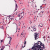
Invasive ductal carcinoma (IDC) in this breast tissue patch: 0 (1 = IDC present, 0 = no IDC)